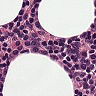
Metastatic tissue present: no